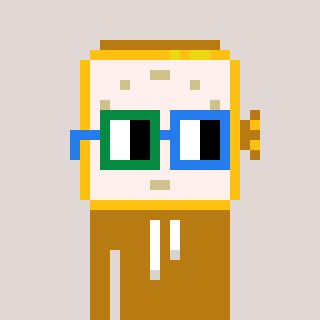
a pixel art character with square green and blue glasses, a watch-shaped head and a gold-colored body on a warm background